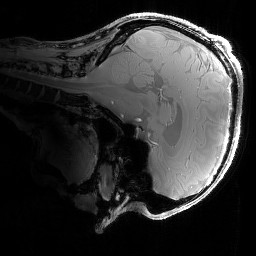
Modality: PDw
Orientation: sagittal
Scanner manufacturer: siemens
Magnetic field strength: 6.98 T
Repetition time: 1.32 s
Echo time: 0.00258 s